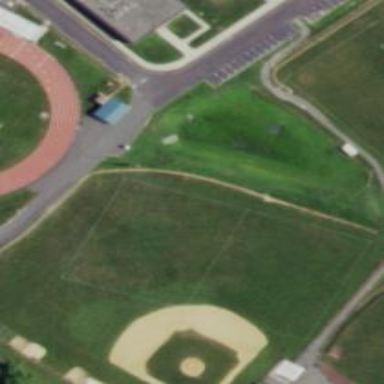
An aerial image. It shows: Baseball pitch for leisure land.